Question: I have a GridLayout (to which I add the children programmatically).
The result is ugly because the GridLayout doesn't fill all the available space.
This is the outcome:

this is my XML:
'''
<?xml version="1.0" encoding="utf-8"?>
<ScrollView xmlns:android="http://schemas.android.com/apk/res/android"
android:layout_width="match_parent"
android:layout_height="match_parent"
>
<HorizontalScrollView
android:layout_width="match_parent"
android:layout_height="match_parent" >
<android.support.v7.widget.GridLayout
android:id="@+id/gridlayout"
android:layout_width="match_parent"
android:layout_height="match_parent"
android:background="@android:color/white" >
</android.support.v7.widget.GridLayout>
</HorizontalScrollView>
</ScrollView>
'''
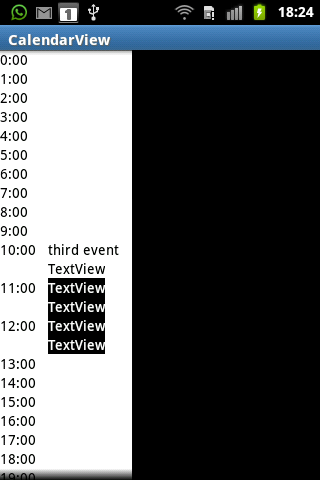
Answer: I think that everything is fine with your layout's behavior.
The 'android:layout_width="match_parent"' setting for , which is placed inside , has no effect. A single child view inserted into determines actual width ( if you used vertical container), that can be bigger than the parent's screen width ( setting thus has no effect here; and also for childviews). The columns and rows of the have the size of the biggest childview inserted (assigned for this column/row).
This whole is a very dynamic structure. The number of columns and rows is recalculated automatically. Remember to tag the childviews with , and , and possibly setting the desired size - following the above mentioned rules, for example:
'''
<EditText
android:layout_width="200dp"
android:layout_height="wrap_content"
android:inputType="text"
android:id="@+id/editText1"
android:layout_row="2"
android:layout_column="8" />
'''
So, by changing the childviews' width you can control the columns' width of the GridLayout. You can study the following example:
'''
<?xml version="1.0" encoding="utf-8"?>
<LinearLayout
android:layout_width="match_parent"
android:layout_height="match_parent"
xmlns:android="http://schemas.android.com/apk/res/android">
<HorizontalScrollView
android:layout_width="fill_parent"
android:layout_height="fill_parent"
android:layout_marginLeft="0dp"
android:layout_marginTop="0dp"
android:background="#f3f3f3">
<GridLayout
android:layout_width="wrap_content"
android:layout_height="match_parent"
android:background="#a3ffa3">
<Button
android:layout_width="100dp"
android:layout_height="wrap_content"
android:text="Col 1,Row4"
android:id="@+id/button"
android:layout_gravity="center"
android:layout_row="4"
android:layout_column="1" />
<Button
android:id="@+id/button1"
android:layout_width="wrap_content"
android:layout_height="wrap_content"
android:text="Start.."
android:layout_column="4"
android:layout_row="8" />
<Button
android:layout_width="wrap_content"
android:layout_height="wrap_content"
android:text="Col 6, Row 1."
android:id="@+id/button2"
android:layout_row="1"
android:layout_column="6" />
<Button
android:layout_width="wrap_content"
android:layout_height="wrap_content"
android:text="Col 6, Row 2."
android:id="@+id/button3"
android:layout_row="2"
android:layout_column="6" />
<Button
android:layout_width="wrap_content"
android:layout_height="wrap_content"
android:text="New Button"
android:id="@+id/button4"
android:layout_gravity="center"
android:layout_column="9"
android:layout_row="3" />
<TextView
android:layout_width="300dp"
android:layout_height="wrap_content"
android:id="@+id/textView"
android:layout_row="3"
android:layout_column="8" />
<CheckBox
android:layout_width="250dp"
android:layout_height="wrap_content"
android:text="New CheckBox"
android:id="@+id/checkBox"
android:layout_row="6"
android:layout_column="7"
android:textColor="#212995" />
<EditText
android:layout_width="wrap_content"
android:layout_height="wrap_content"
android:inputType="text"
android:ems="10"
android:id="@+id/editText"
android:layout_row="5"
android:layout_column="8"
android:textColor="#952a30" />
</GridLayout>
</HorizontalScrollView>
</LinearLayout>
'''
I hope this was helpful. Best Regards :)
I have found that the above may be actually difficult to achieve programmically. You might be considering changing the GridLayout to GridView or TableLayout, which are easier to handle. To learn more about it, please check these sites:
1. GridLayout.LayoutParams
2. GridLayout
3. gridlayout-not-gridview-how-to-stretch-all-children-evenly